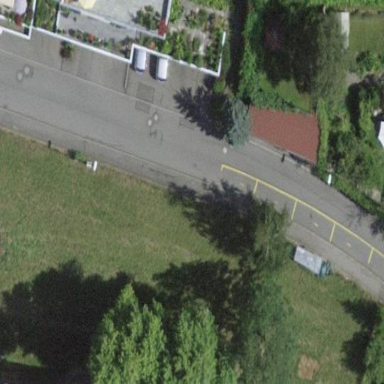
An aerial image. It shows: Parking available on the street side.